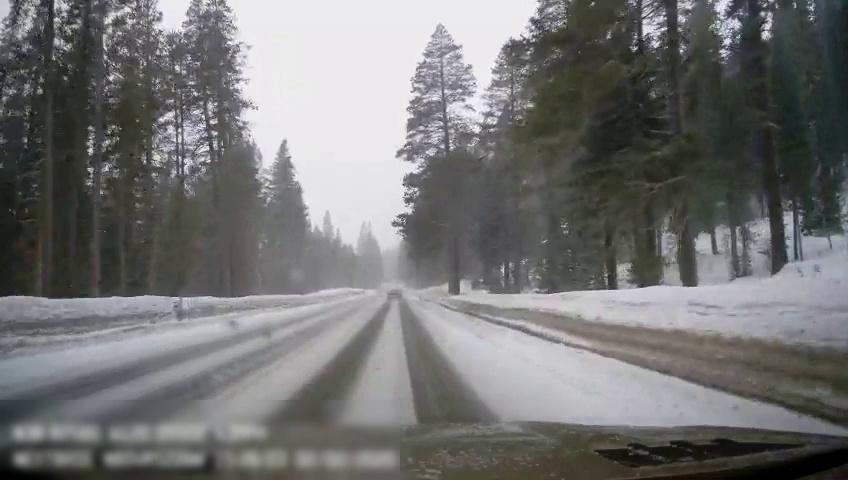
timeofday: Day
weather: Snowy
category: Drivable Space
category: Vehicles | SUV